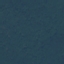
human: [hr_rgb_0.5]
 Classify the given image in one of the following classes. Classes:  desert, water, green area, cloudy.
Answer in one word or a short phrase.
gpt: green area